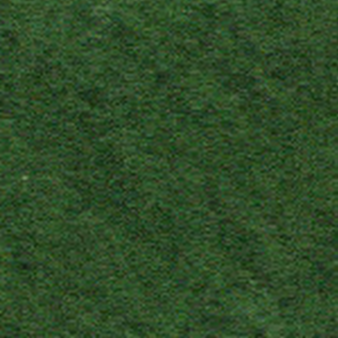
Label: other